Question: My requirement is to prefix a PDF generated by some other process with a single 'cover page'.
I've written a relatively simple Ant task to concatenate a list of PDF documents, and this works well, but the TOC is not preserved in the process. By TOC I mean ..

Ideally, both TOCs would be preserved, and adjusted for their new offsets, but I can see no means of reading or writing the TOC (the left hand one) in the iText API. Can anyone?
M.
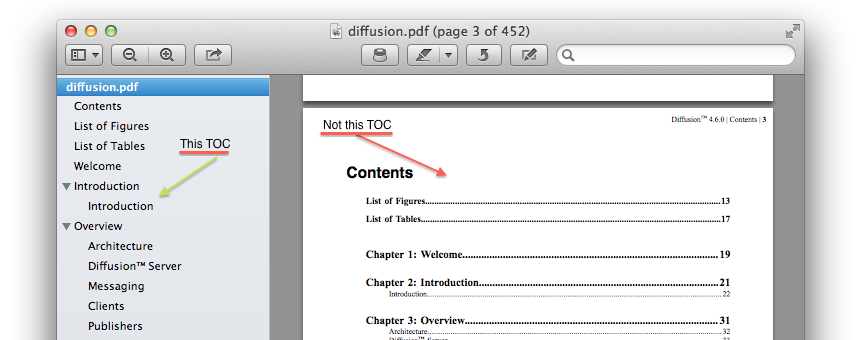
Answer: I'm the author of the <URL>' method.
Once again, we've found proof that reading documentation saves time ;-)